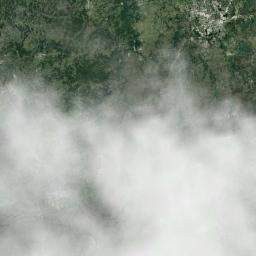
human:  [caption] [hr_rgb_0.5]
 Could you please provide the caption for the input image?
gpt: A thin cloud floats on the azure sea .

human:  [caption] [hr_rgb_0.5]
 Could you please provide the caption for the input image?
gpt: The white cloud is above green land .

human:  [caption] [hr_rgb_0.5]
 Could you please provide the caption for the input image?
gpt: The stratus clouds are located above the land covered by dense vegetation and a city is next to the land .

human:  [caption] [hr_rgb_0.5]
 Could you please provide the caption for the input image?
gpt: Large white clouds on green earth .

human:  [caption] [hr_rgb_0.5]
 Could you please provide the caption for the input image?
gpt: Some thick gray clouds over a green forest .